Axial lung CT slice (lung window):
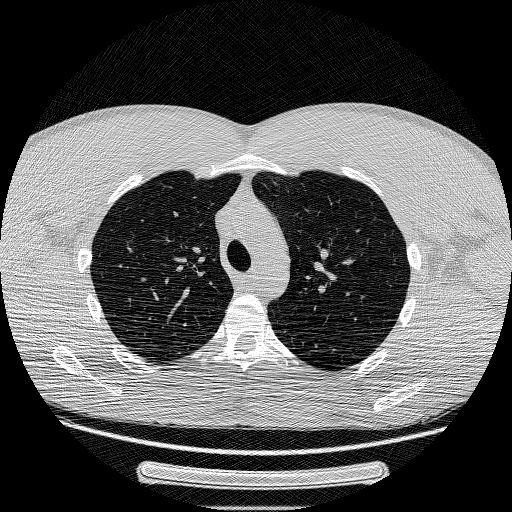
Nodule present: no